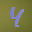
Label: 4